【题型】填空题　【知识点】解析几何　【难度】easy
已知线段 $PQ$ 两端点的坐标分别为 $P(-1,1)$ 和 $Q(2,2)$，若直线 $l$ 恒过 $(0,-1)$ 且与线段 $PQ$ 有交点，则 $l$ 的斜率 $k$ 的取值范围是\underline{\qquad}.
【解答】
\noindent \textbf{【答案】} $(-\infty,-2]\cup\left[\dfrac{3}{2},+\infty\right)$

\vspace{6pt}
\noindent \textbf{【知识点】} 已知两点求斜率、直线与线段的相交关系求斜率范围

\vspace{6pt}
\noindent \textbf{【分析】} 根据已知条件及直线的斜率公式即可求解.

\vspace{6pt}
\noindent \textbf{【详解】} 因为直线 $l$ 恒过点 $A(0,-1)$，$P(-1,1)$ 和 $Q(2,2)$，\\
\hspace*{1em} 所以 $k_{AP}=\dfrac{-1-1}{0+1}=-2$，$k_{AQ}=\dfrac{-1-2}{0-2}=\dfrac{3}{2}$.\\
\hspace*{1em} 由题意可知，直线 $l$ 的斜率存在且 $l$ 的斜率为 $k$，若直线 $l$ 与线段 $PQ$ 有交点，如图所示.\\

\hspace*{1em} 由图象可知，$k\geq k_{AQ}$ 或 $k\leq k_{AP}$，即 $k\geq\dfrac{3}{2}$ 或 $k\leq -2$，\\
\hspace*{1em} 所以 $l$ 的斜率 $k$ 的取值范围是 $(-\infty,-2]\cup\left[\dfrac{3}{2},+\infty\right)$.\\
\hspace*{1em} 故答案为：$(-\infty,-2]\cup\left[\dfrac{3}{2},+\infty\right)$.
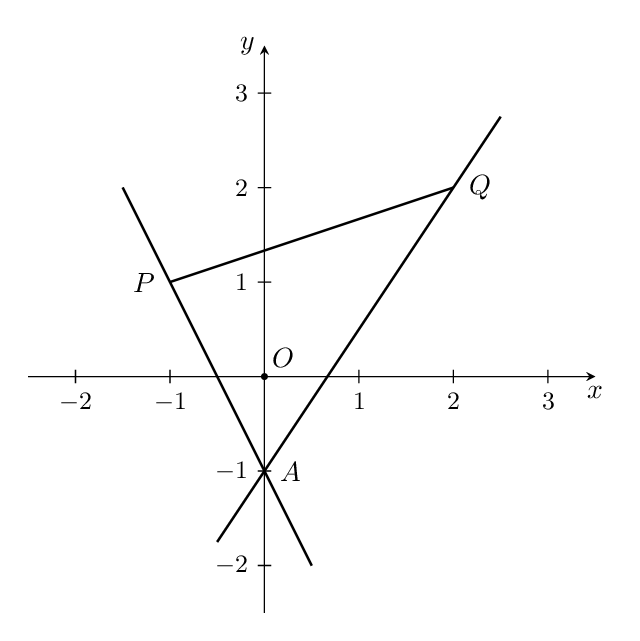